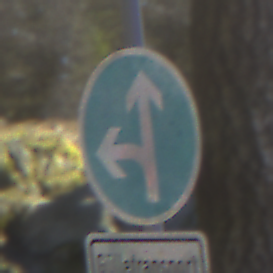
Verkehrszeichen: VorgeschriebeneFahrtrichtungGeradeausOderLinks
Zusatzzeichen unten: BesondereFahrzeugeUndTransportgueter12
Umgebung: Outdoor, Nature
Tageszeit: MorningAfternoon
Wetter: Clear
Licht: Natural
Jahreszeit: Winter
Kontrast: HighContrast